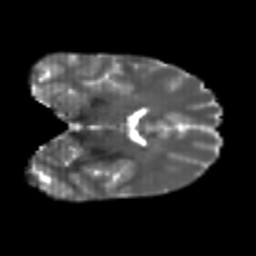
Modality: T2w
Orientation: coronal
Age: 24
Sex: male
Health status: healthy
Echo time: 0.074 s